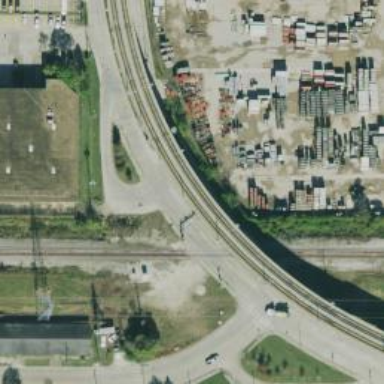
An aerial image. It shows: Railway crossing with lights and diagonal stripes.